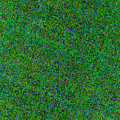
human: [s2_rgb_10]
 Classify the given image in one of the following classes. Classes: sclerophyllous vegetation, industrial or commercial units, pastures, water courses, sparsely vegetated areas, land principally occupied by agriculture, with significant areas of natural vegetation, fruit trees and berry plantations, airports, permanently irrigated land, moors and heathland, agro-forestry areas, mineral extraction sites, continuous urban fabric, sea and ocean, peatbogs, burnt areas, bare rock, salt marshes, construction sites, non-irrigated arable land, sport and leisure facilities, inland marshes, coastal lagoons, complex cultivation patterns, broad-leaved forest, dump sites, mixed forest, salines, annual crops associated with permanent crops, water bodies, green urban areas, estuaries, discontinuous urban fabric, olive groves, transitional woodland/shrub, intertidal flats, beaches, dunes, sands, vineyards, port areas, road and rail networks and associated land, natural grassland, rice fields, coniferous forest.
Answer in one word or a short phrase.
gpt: sea and ocean